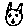
Label: cat